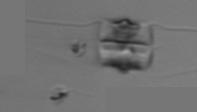
Label: Chaetoceros_didymus